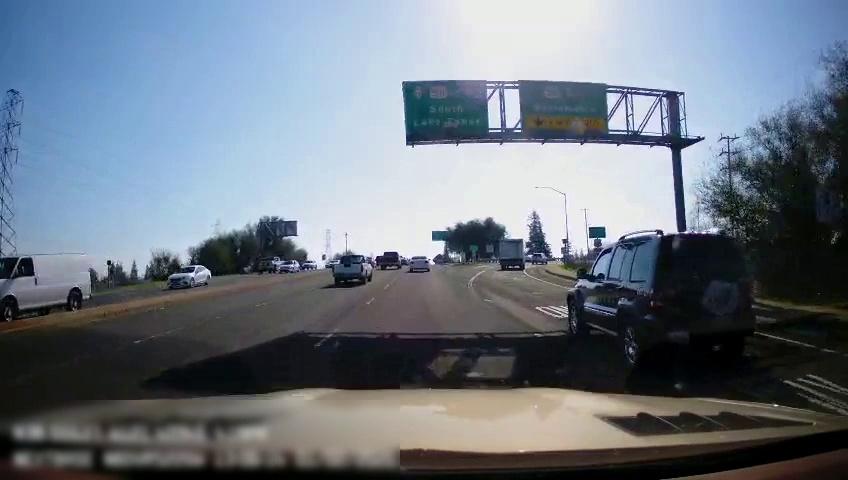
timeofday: Day
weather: Sunny
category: Drivable Space
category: Drivable Space
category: Vehicles | Truck
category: Vehicles | Truck
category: Vehicles | Van
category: Vehicles | Car
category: Vehicles | Truck
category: Vehicles | Car
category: Vehicles | SUV
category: Vehicles | SUV
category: Vehicles | Car
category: Vehicles | Other LV
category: Vehicles | Car
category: Lanes | Current Lane
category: Lanes | Alternate Lane
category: Lanes | Alternate Lane
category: Lanes | Alternate Lane
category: Lanes | Alternate Lane
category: Traffic | Signs
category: Traffic | Signs
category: Traffic | Signs